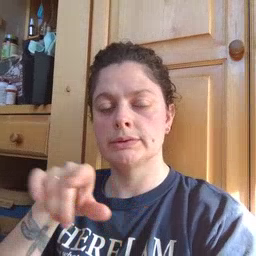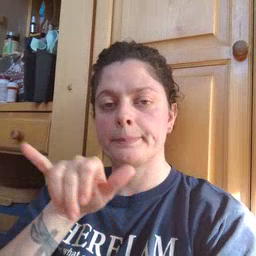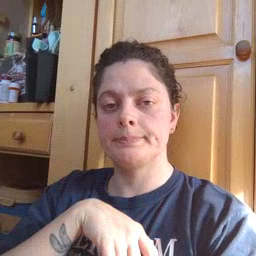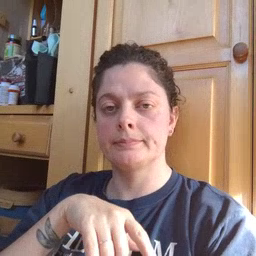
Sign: same